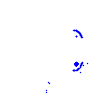
Particle: pion